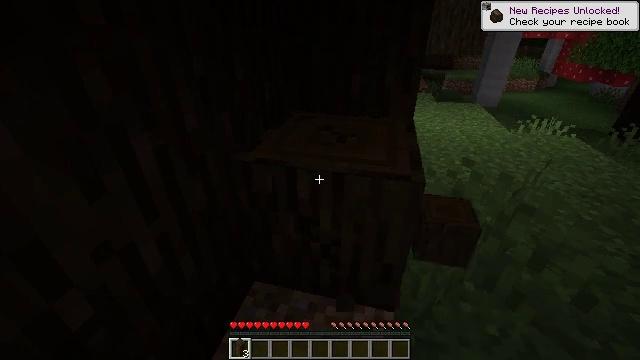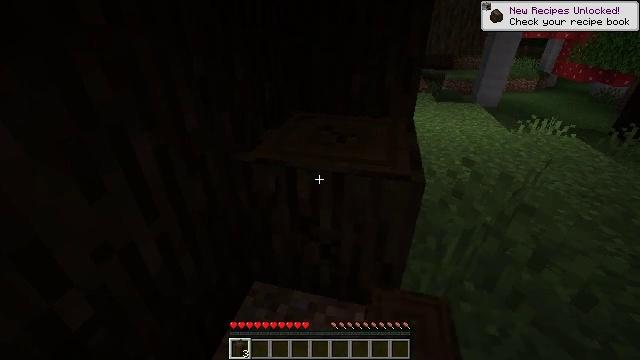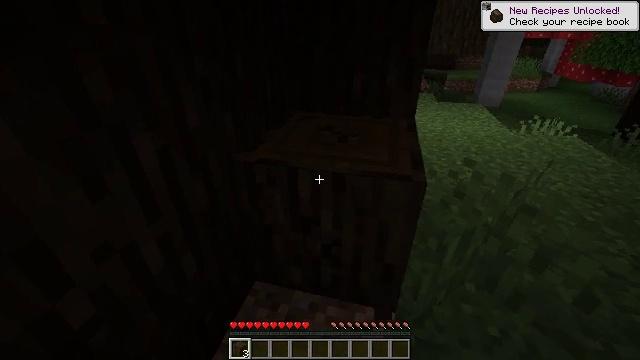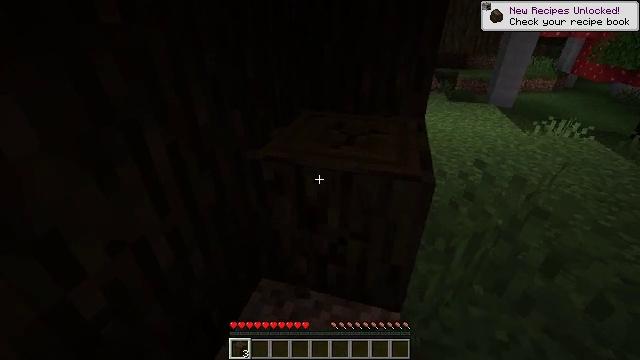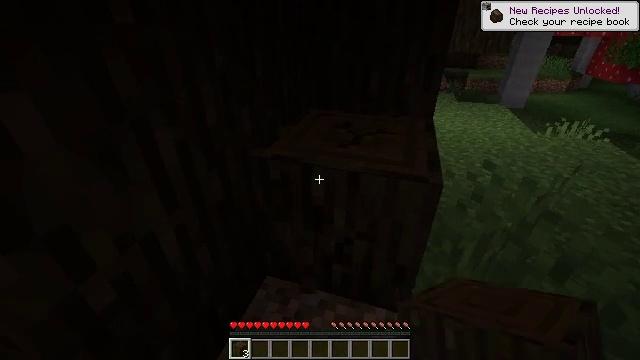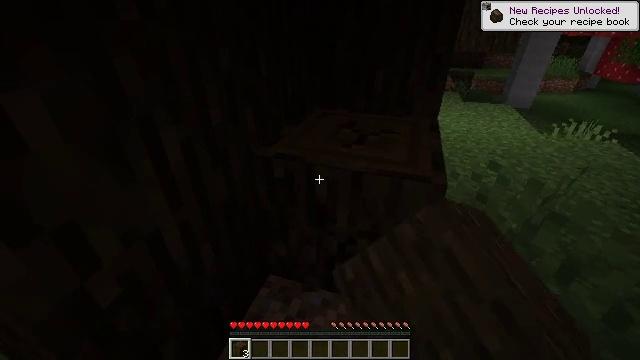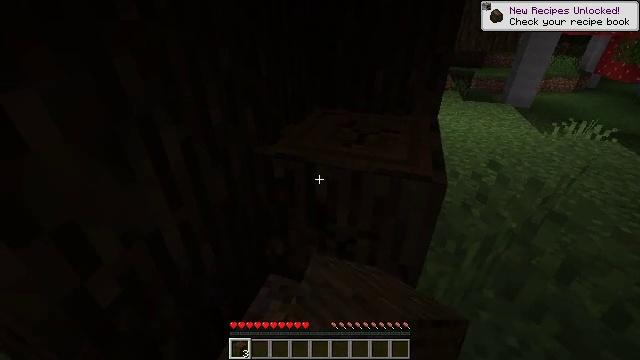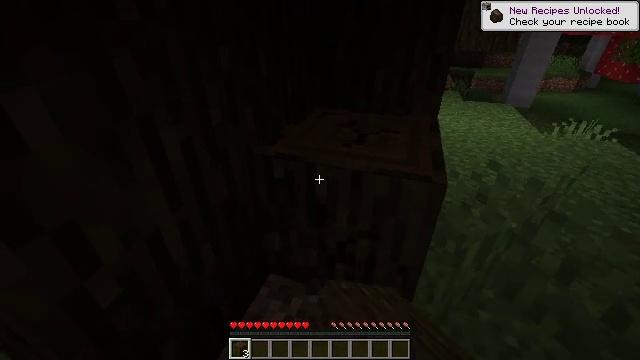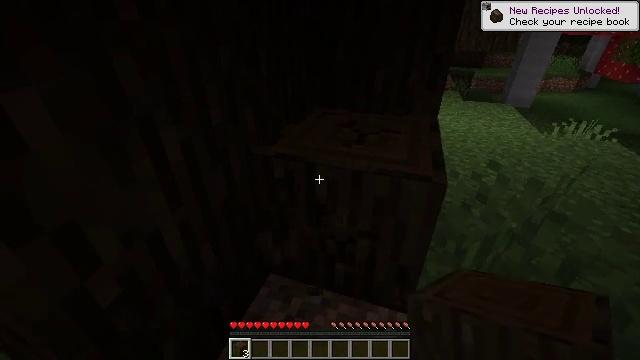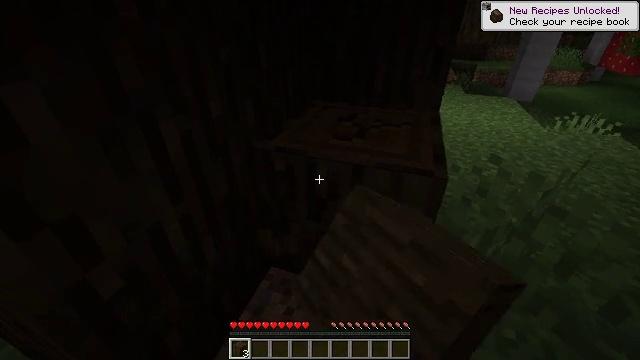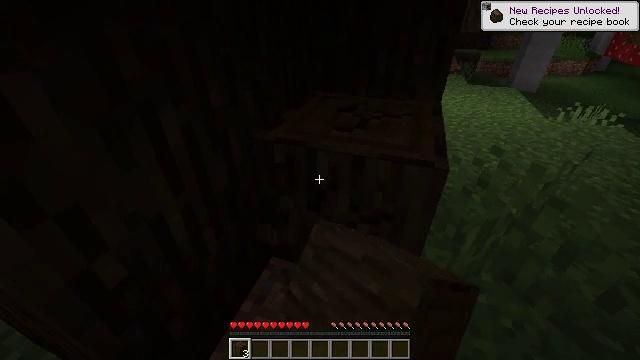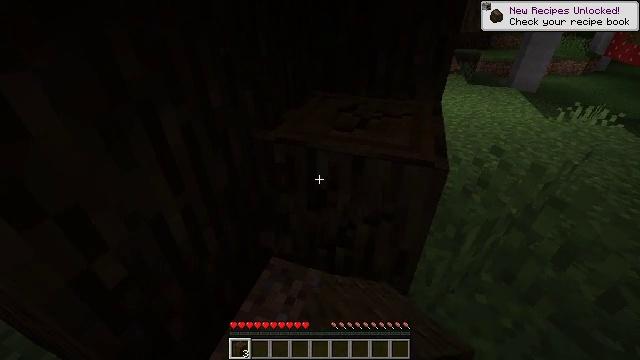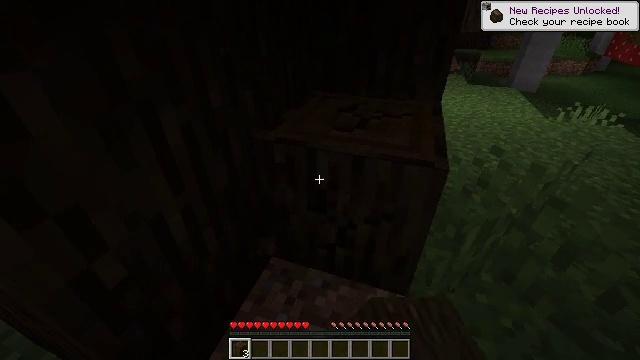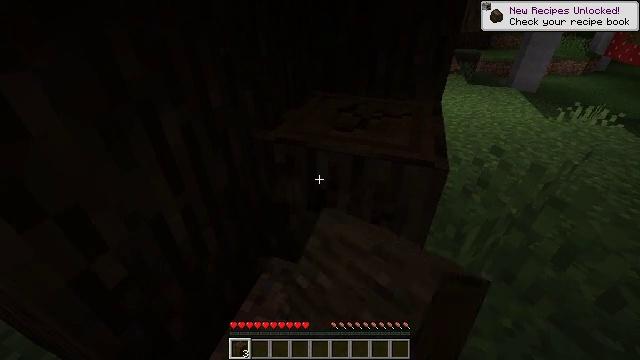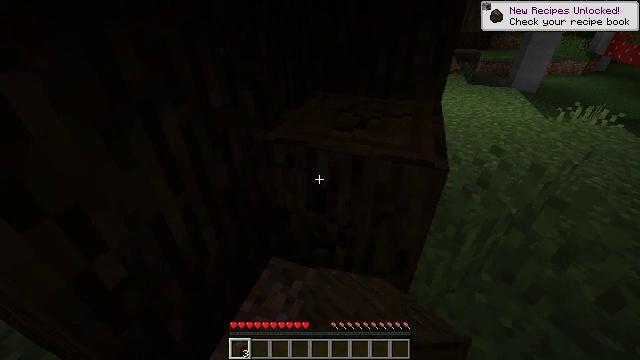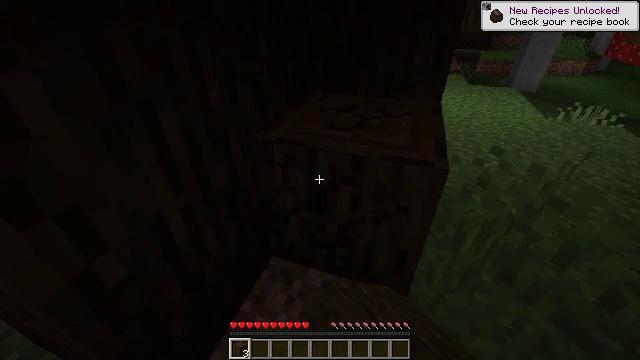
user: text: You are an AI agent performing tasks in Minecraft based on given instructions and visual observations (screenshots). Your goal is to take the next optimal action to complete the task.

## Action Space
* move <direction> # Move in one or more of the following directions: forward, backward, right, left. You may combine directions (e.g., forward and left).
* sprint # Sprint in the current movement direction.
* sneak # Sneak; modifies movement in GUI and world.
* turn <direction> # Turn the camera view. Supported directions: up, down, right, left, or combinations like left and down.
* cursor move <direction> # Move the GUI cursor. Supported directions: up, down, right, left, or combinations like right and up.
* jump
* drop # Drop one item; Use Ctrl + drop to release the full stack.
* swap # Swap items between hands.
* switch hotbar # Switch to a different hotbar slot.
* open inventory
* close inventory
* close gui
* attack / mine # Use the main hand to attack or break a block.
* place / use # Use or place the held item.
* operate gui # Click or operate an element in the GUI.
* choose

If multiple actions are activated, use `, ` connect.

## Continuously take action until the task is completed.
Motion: motion action
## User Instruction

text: Chop down the dark oak log.
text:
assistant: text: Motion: attack / mine
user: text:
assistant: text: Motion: attack / mine
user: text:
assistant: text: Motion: turn left, attack / mine
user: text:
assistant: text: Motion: turn left, attack / mine
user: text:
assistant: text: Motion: attack / mine
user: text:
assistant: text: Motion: attack / mine
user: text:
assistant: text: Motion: attack / mine
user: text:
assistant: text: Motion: attack / mine
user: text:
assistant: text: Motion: turn down, attack / mine
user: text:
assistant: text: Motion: turn down, attack / mine
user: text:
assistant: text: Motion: attack / mine
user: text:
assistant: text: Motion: attack / mine
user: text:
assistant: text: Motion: attack / mine
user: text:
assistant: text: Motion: attack / mine
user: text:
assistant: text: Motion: attack / mine
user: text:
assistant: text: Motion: attack / mine
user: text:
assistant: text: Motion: attack / mine
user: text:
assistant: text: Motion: attack / mine
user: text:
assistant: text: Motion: attack / mine
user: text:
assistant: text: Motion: attack / mine
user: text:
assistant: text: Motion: attack / mine
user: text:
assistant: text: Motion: attack / mine
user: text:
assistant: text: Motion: attack / mine
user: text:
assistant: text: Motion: attack / mine
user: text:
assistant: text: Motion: attack / mine
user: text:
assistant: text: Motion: attack / mine
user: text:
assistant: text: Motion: attack / mine
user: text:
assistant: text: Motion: attack / mine
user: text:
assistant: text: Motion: attack / mine
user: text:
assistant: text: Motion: attack / mine